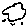
Label: cloud